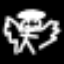
Label: angel